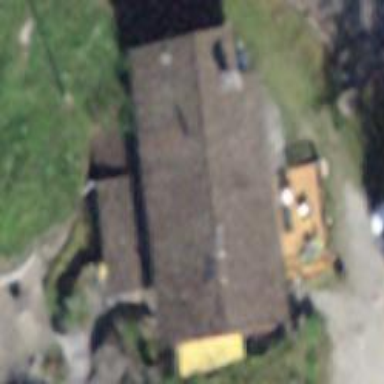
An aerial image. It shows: Guest house with restaurant.